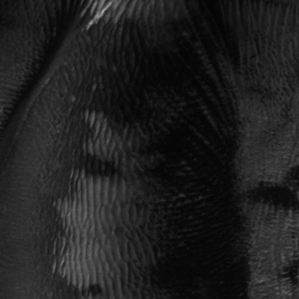
Label: frost